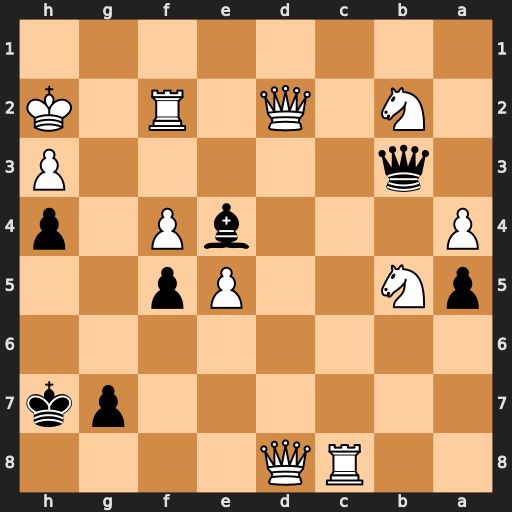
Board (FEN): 2RQ4/6pk/8/pN2Pp2/P3bP1p/1q5P/1N1Q1R1K/8
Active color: b
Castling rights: -
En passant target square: -
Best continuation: Qg3#